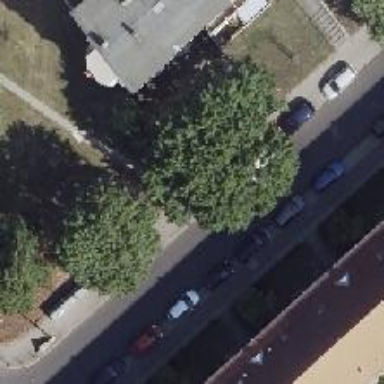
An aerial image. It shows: Residential road with asphalt surface. Parking is half on the kerb.